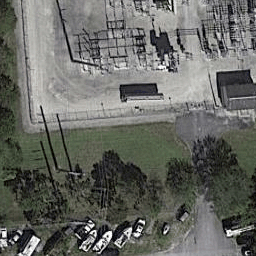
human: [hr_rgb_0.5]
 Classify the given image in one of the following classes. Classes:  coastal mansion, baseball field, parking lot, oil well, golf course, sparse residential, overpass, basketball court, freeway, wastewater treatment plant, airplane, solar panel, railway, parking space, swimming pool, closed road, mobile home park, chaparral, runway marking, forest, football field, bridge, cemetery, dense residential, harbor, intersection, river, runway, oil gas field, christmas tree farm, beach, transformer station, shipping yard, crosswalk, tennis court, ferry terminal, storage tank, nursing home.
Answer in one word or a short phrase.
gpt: transformer station